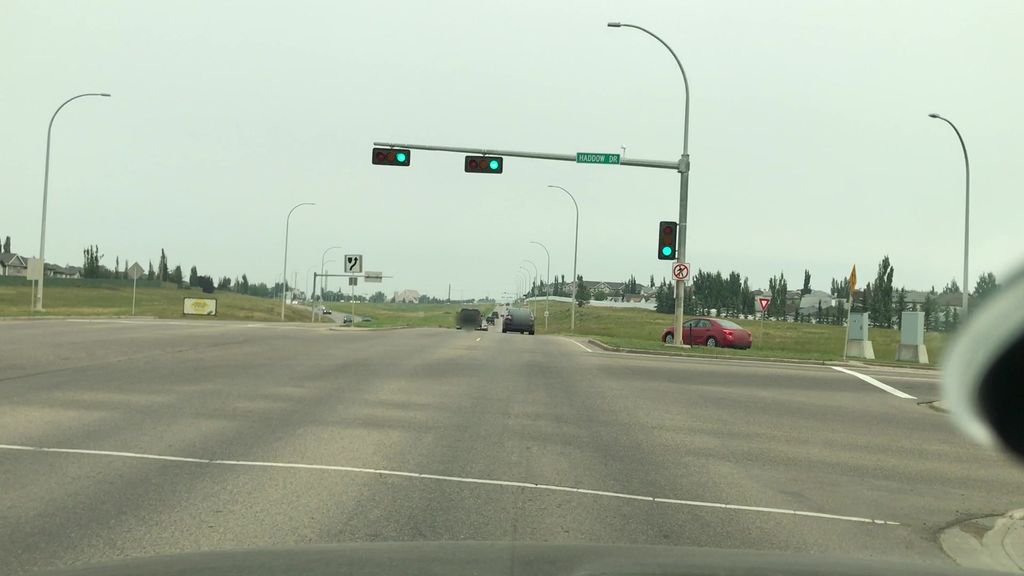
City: edmonton